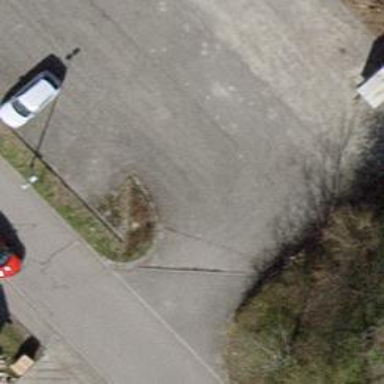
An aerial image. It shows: Road serving as parking aisle.